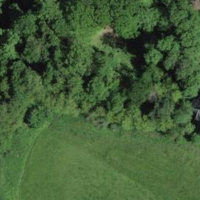
EUNIS habitat code: 25
Species observed at this site:
Oxalis acetosella